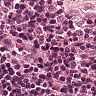
Metastatic tissue present: no